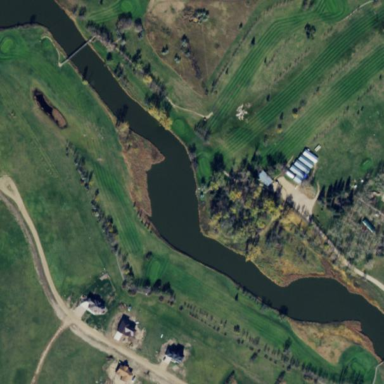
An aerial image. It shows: Golf course surrounded by greenery.